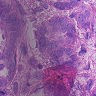
Metastatic tissue present: yes